Interaction volume radius: 10 \u00c5
Interaction volume height: 20 \u00c5
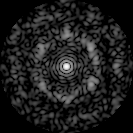
Disorder parameter: 0.6963